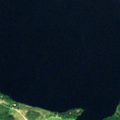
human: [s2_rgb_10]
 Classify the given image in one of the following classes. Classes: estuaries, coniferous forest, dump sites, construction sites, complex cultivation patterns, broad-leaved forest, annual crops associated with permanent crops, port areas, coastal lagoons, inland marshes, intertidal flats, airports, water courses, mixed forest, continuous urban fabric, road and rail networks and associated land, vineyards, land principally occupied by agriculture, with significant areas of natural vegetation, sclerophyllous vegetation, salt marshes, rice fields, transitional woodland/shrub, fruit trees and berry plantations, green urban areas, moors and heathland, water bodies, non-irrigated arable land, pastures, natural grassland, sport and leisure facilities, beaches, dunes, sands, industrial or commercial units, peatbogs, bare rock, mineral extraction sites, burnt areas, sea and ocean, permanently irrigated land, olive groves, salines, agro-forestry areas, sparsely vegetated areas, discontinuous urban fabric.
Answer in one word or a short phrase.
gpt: coniferous forest, mixed forest, water bodies